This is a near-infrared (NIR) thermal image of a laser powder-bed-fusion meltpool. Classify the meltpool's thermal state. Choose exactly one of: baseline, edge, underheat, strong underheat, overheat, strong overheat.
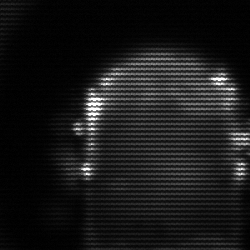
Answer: baseline